Question: I have table like this
'''
Column A Column B
5 25
4 20
8 40
3 15
20 100
'''

I want to use vba script to select last Value from Column A to divide like '=A1/last Value Form coumn A*100'
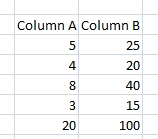
Answer: Put this in B1 and copy down.
'''
=A1/LOOKUP(2,1/A:A,A:A)*100
'''
<URL>